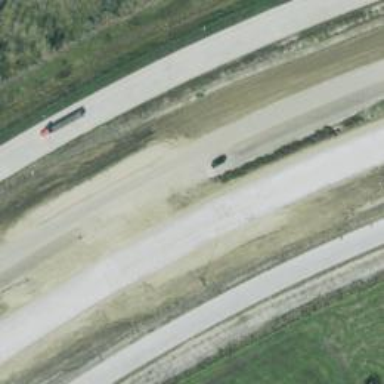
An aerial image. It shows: Toll gantry on the road.